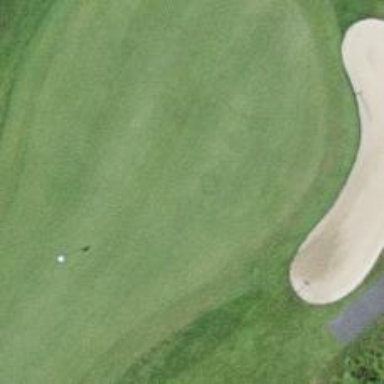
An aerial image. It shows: View of golf hole.